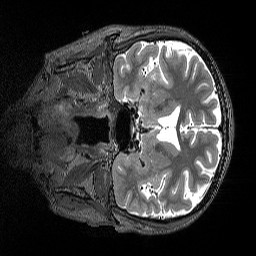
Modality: T2w
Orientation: coronal
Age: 68
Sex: male
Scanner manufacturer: siemens
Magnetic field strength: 3 T
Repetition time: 3.2 s
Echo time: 0.564 s